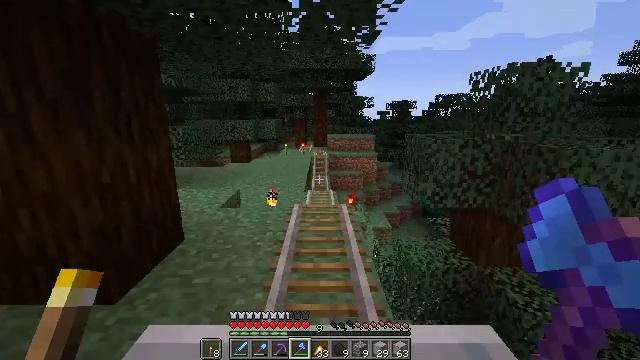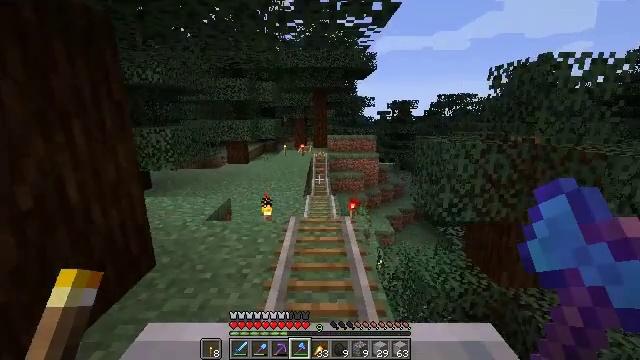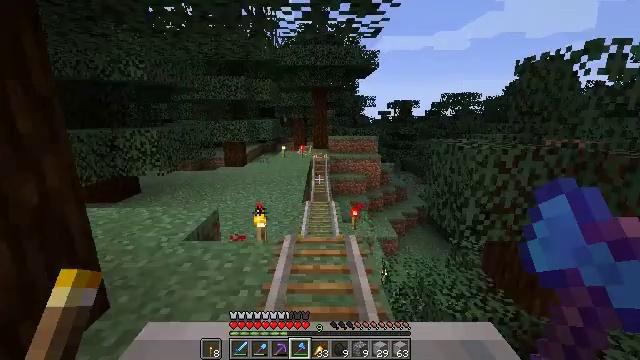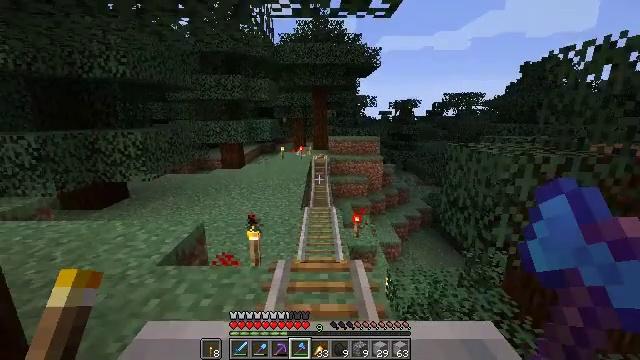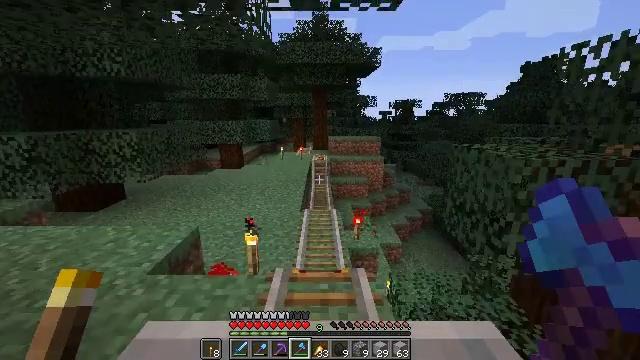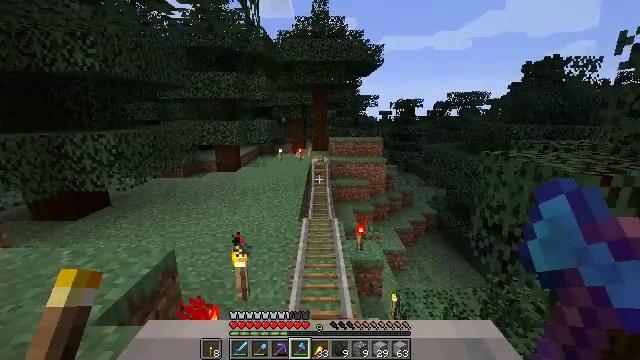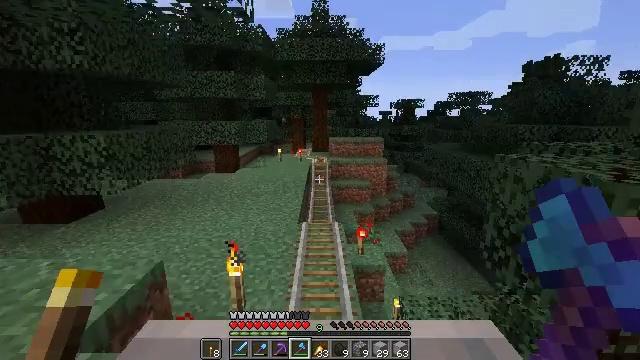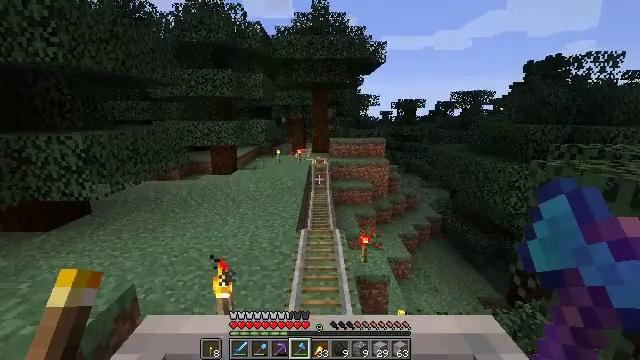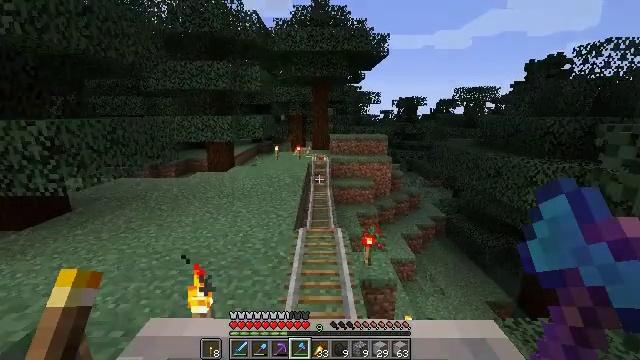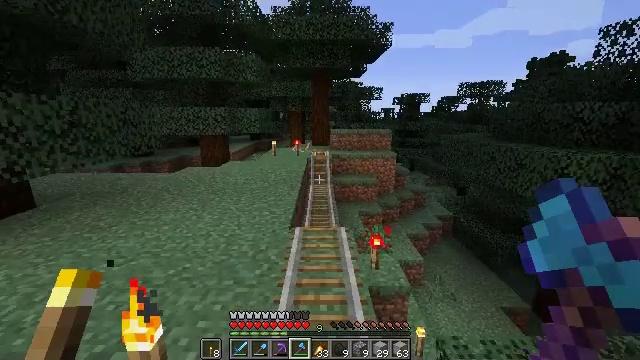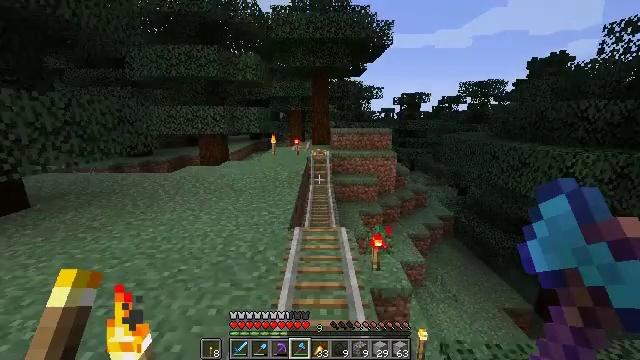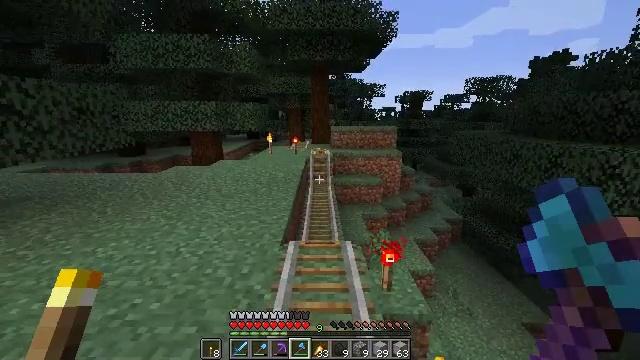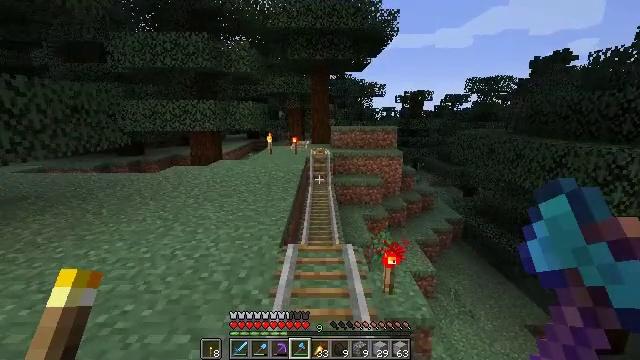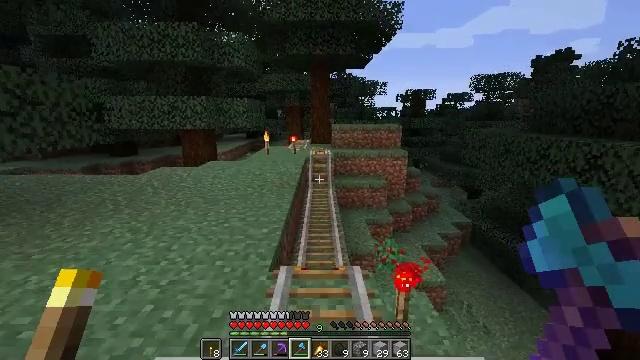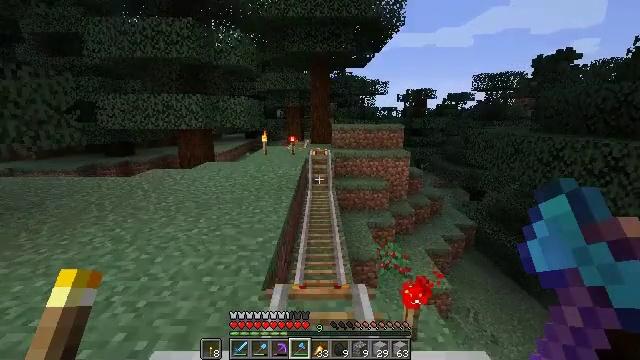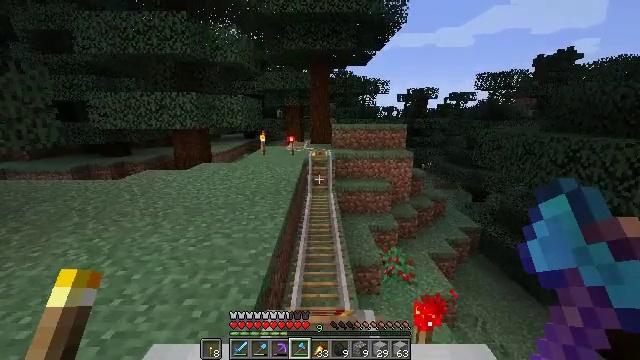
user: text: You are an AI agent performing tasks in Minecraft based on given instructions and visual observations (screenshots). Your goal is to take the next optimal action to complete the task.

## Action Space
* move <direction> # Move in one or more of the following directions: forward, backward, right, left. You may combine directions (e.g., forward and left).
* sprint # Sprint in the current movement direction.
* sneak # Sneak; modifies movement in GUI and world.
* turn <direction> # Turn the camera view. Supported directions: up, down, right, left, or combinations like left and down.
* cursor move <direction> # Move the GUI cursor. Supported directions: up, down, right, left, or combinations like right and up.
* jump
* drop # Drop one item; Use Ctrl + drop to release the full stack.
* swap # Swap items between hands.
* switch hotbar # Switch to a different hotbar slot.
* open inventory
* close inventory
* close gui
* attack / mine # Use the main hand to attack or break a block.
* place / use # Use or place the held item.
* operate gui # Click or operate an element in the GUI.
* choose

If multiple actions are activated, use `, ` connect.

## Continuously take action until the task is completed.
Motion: motion action
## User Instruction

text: Attack the large fern to gather it.
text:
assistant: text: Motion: no_op
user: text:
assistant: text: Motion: no_op
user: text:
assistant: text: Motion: no_op
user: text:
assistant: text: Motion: no_op
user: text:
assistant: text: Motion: no_op
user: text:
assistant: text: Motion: no_op
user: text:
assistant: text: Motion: no_op
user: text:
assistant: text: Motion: no_op
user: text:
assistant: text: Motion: no_op
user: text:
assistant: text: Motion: no_op
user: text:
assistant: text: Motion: no_op
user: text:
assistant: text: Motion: no_op
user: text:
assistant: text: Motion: no_op
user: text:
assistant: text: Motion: no_op
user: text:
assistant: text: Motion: no_op
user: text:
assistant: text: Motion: no_op
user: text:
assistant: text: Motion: no_op
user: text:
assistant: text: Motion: no_op
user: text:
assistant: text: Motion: no_op
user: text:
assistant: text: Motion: no_op
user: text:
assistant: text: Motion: no_op
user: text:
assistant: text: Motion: no_op
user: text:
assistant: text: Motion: no_op
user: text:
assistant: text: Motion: no_op
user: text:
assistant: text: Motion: no_op
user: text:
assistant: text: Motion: no_op
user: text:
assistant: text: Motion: no_op
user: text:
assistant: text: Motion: no_op
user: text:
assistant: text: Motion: no_op
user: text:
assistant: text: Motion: no_op